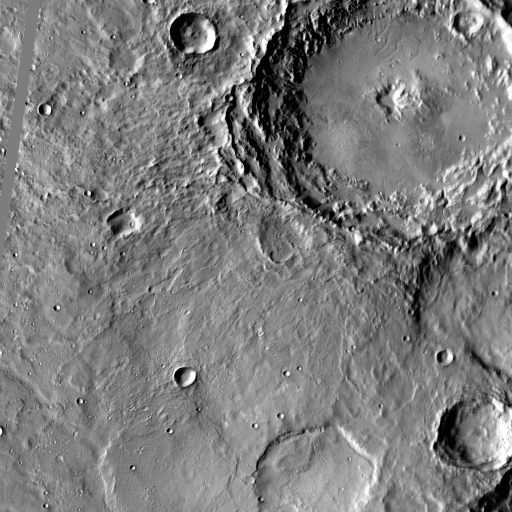
Crater classes present: Background, Other, Buried, Secondary